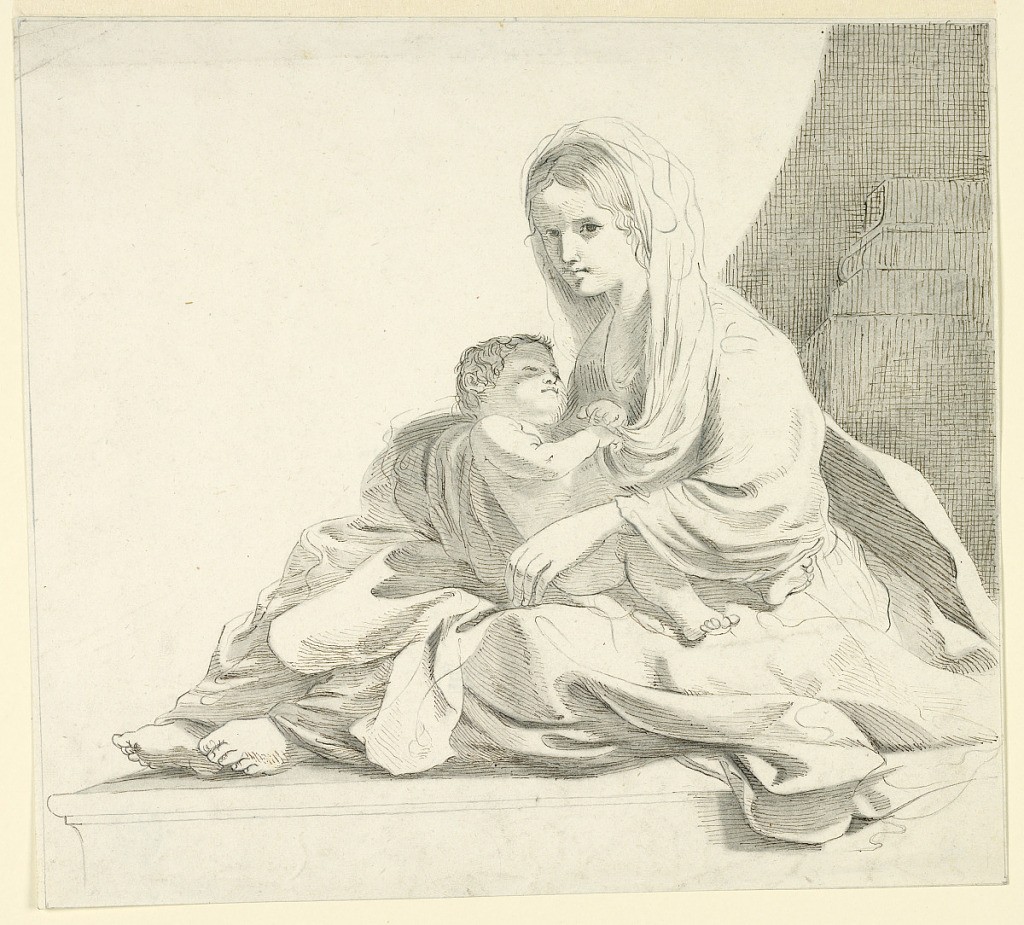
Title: Woman with Child
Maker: Fortunato Duranti, Italian, 1787 - 1863
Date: ca. 1820
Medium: Graphite, pen and ink, brush and watercolor on paper
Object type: Drawing
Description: Woman seated on a molded floor, turned toward the left, with the child in her lap, who grasps her head cloth.